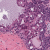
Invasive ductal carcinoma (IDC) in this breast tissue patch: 0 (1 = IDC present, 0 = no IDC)